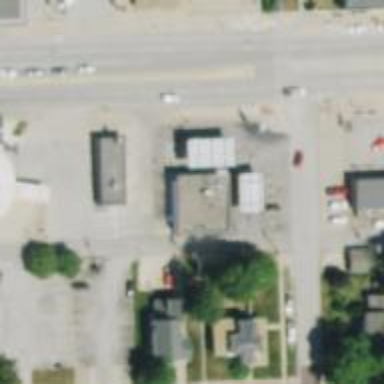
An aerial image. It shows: Convenience shop.